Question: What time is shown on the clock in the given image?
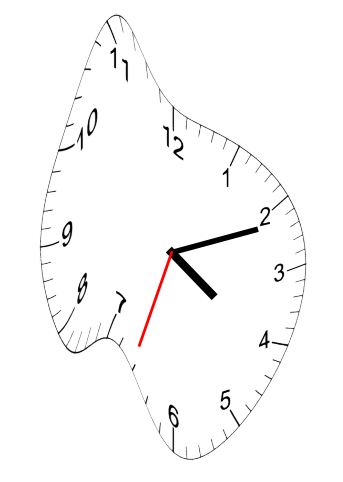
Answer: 04:11:33